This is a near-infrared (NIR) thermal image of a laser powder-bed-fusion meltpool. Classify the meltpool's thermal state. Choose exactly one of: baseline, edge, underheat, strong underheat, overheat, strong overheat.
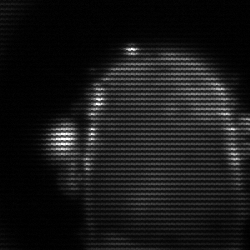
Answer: baseline